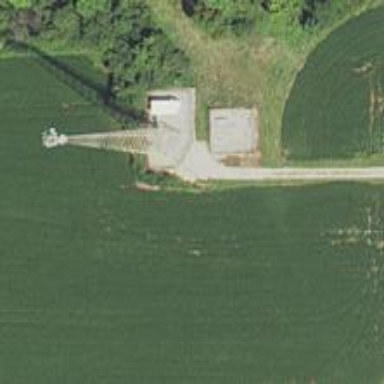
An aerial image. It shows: Man-made mast used for communication purposes.